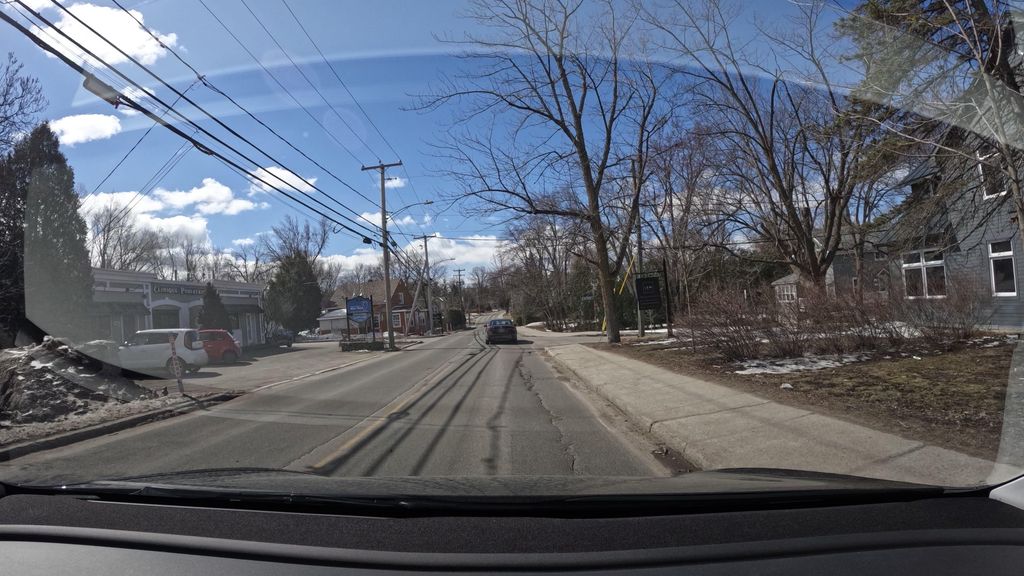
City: montreal